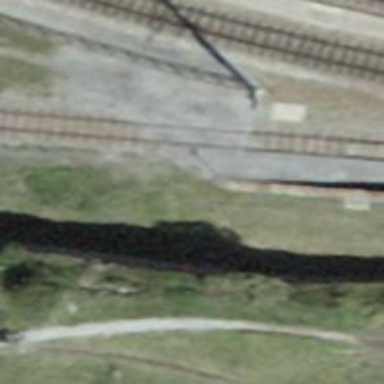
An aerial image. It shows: Narrow-gauge railway with single track. The railway is electrified with contact line.